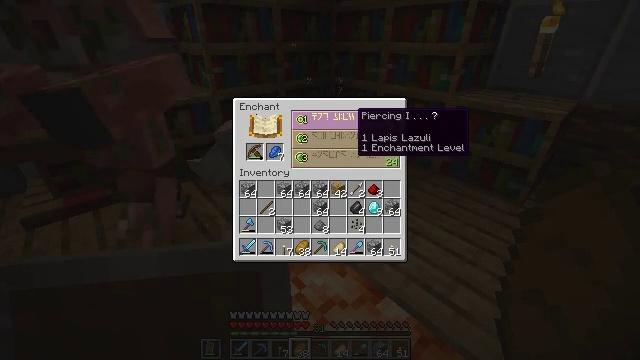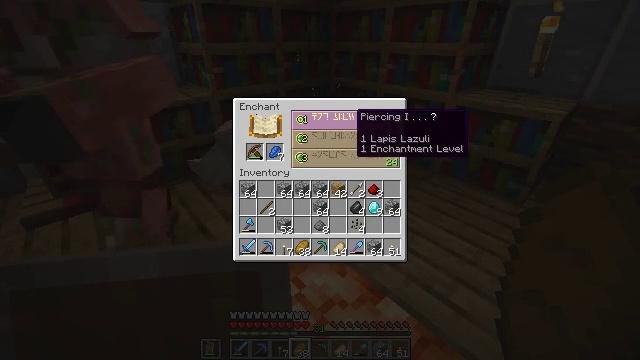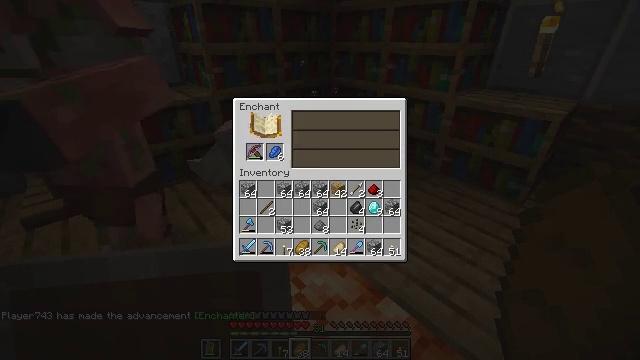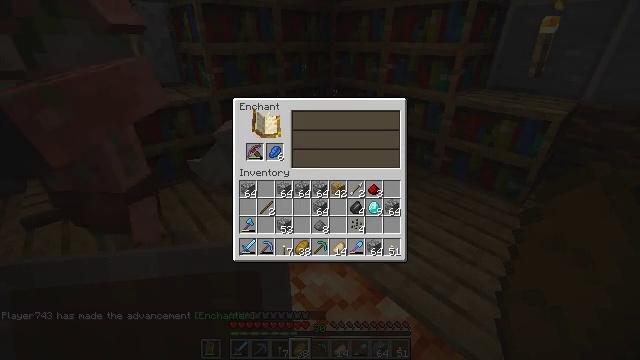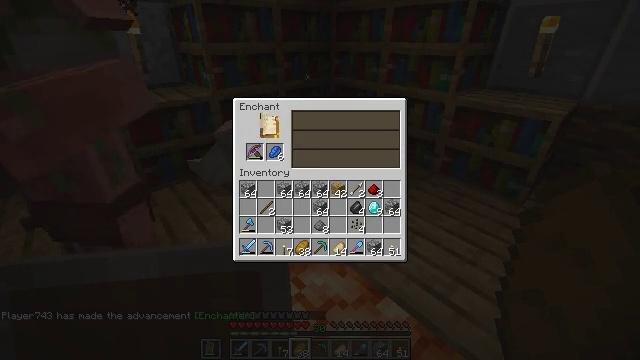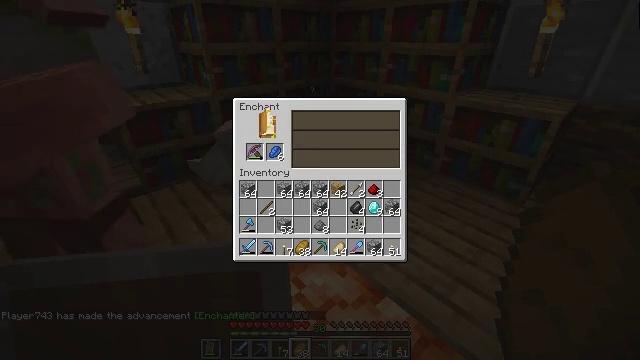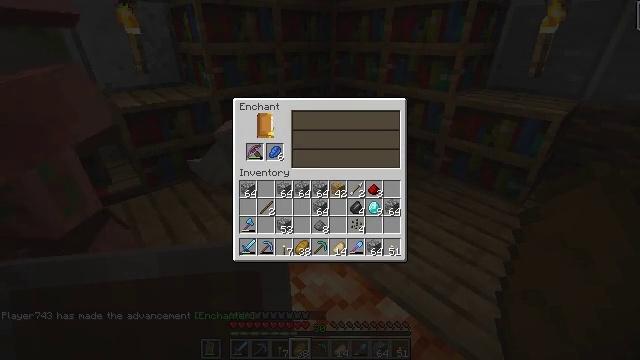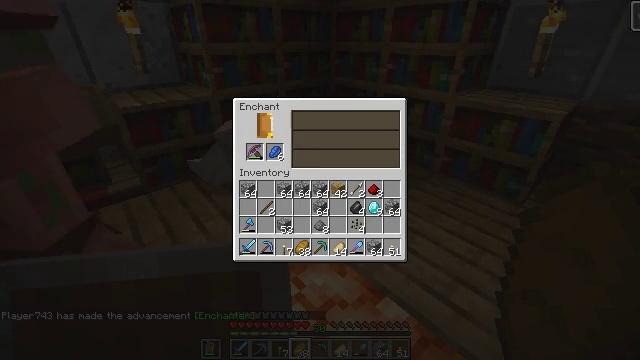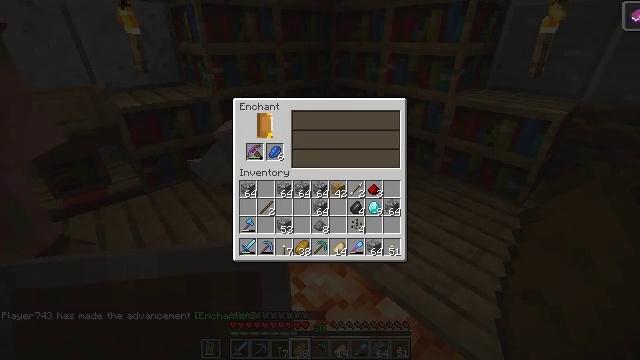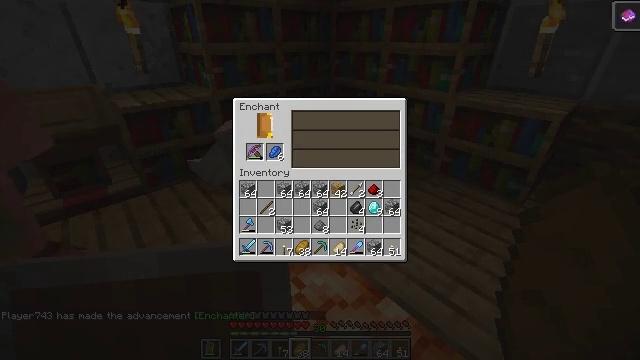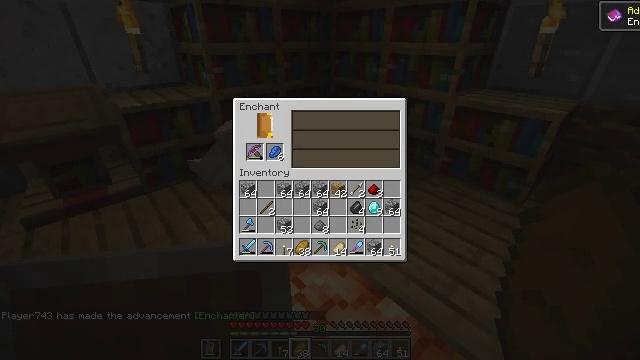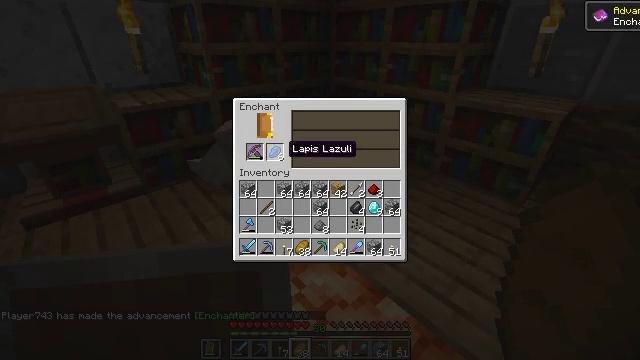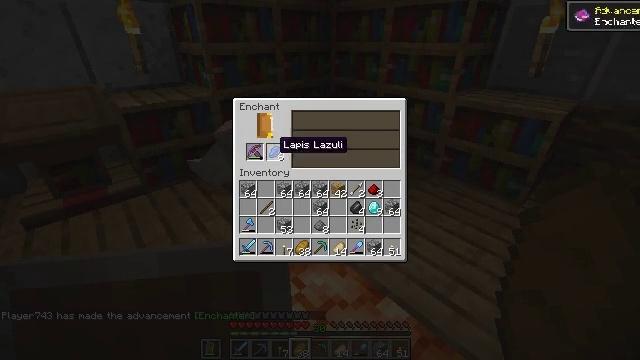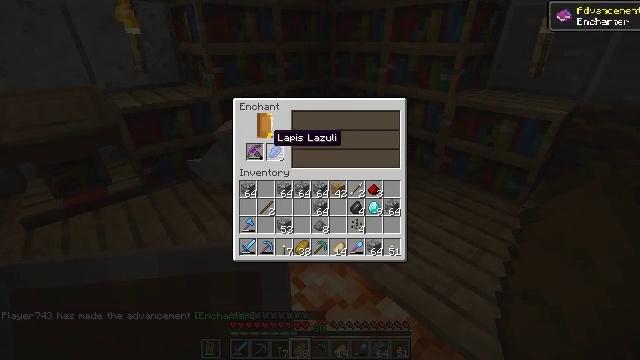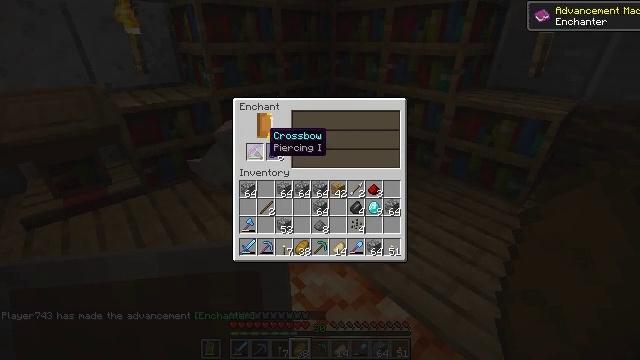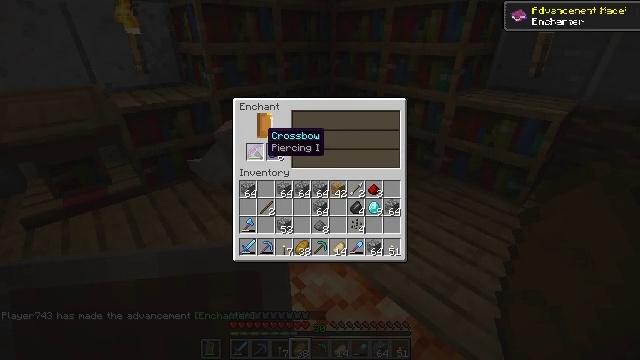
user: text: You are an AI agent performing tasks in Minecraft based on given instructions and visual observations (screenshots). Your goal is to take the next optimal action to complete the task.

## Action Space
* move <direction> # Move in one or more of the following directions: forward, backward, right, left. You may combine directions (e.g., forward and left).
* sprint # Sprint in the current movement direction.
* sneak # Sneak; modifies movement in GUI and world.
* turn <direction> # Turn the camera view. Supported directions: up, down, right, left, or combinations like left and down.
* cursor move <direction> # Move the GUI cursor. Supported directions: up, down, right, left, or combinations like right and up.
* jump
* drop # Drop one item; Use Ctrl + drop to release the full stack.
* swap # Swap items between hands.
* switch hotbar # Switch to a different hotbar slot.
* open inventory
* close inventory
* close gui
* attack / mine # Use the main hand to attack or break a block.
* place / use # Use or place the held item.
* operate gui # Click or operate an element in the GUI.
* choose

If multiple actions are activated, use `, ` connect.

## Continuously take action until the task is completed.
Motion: motion action
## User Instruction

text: Use the crafting table to craft a crossbow.
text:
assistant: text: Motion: no_op
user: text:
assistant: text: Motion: no_op
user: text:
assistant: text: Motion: no_op
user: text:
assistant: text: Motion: no_op
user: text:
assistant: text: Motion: no_op
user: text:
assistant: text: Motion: no_op
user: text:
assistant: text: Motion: cursor move down
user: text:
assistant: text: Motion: cursor move left and down
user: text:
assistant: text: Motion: cursor move left
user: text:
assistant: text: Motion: cursor move left
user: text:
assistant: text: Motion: cursor move left
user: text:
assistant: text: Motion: cursor move left
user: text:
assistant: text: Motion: cursor move up
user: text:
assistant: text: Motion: sneak
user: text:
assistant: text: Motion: sneak
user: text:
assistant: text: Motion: sneak
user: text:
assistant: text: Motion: sneak
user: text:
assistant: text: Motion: sneak
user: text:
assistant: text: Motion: sneak
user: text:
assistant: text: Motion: sneak
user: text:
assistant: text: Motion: sneak
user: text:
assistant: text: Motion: sneak
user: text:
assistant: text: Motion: sneak, operate gui
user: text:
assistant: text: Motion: sneak, operate gui
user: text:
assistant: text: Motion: sneak, cursor move right
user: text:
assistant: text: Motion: sneak, cursor move right
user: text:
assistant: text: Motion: sneak, cursor move right
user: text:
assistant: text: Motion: sneak
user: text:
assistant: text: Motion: sneak, cursor move right and down
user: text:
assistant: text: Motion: sneak, cursor move right and down